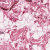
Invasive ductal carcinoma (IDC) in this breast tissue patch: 0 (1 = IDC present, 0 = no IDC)